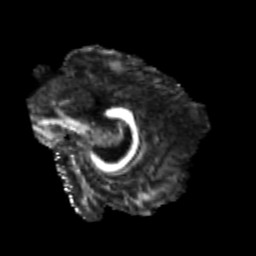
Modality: FA
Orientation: sagittal
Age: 20
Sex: female
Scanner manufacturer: siemens
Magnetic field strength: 3 T
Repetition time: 3.5 s
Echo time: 0.113 s